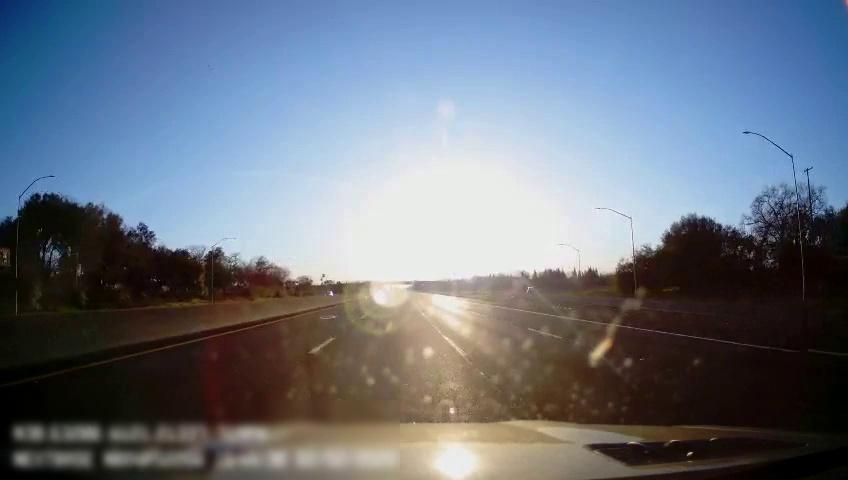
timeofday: Day
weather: Sunny
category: Drivable Space
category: Drivable Space
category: Lanes | Alternate Lane
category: Lanes | Alternate Lane
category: Lanes | Current Lane
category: Lanes | Current Lane
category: Lanes | Alternate Lane
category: Lanes | Alternate Lane